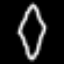
Label: diamond